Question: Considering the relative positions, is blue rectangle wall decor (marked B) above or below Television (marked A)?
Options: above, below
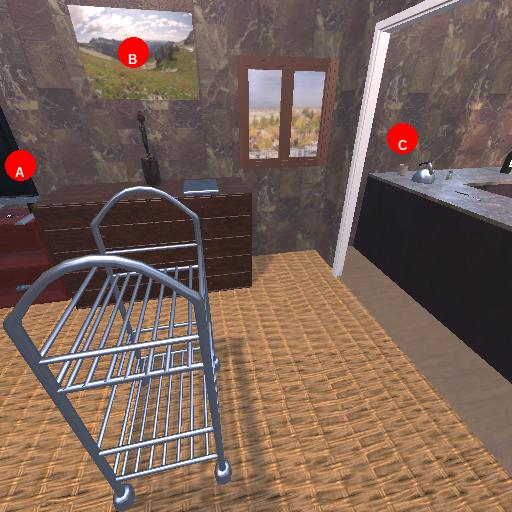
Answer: above